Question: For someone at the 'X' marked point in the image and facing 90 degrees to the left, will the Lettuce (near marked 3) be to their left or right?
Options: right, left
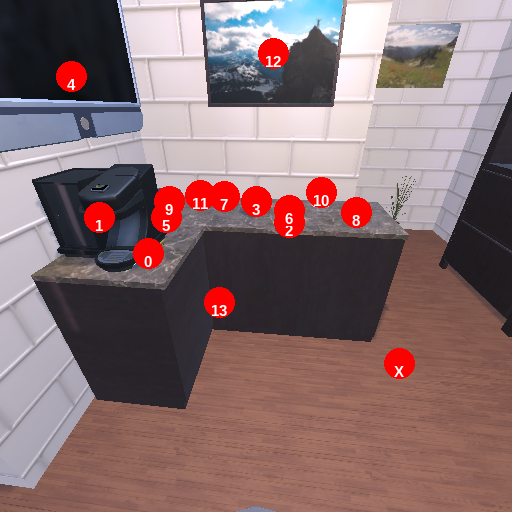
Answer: right